Question:
'''
<LinearLayout xmlns:android="http://schemas.android.com/apk/res/android"
xmlns:tools="http://schemas.android.com/tools"
android:layout_width="match_parent"
android:layout_height="match_parent"
android:orientation="horizontal"
android:weightSum="6"
tools:context=".MainActivity" >
<Button
android:text="BTN1"
android:layout_width="0dp"
android:layout_height="wrap_content"
android:layout_gravity="fill_vertical"
android:layout_weight="1" />
<Button
android:text="BTN2"
android:layout_width="0dp"
android:layout_height="wrap_content"
android:layout_gravity="fill_vertical"
android:layout_weight="2" />
<Button
android:text="BTN3"
android:layout_width="0dp"
android:layout_height="wrap_content"
android:layout_gravity="fill_vertical"
android:layout_weight="1" />
<Button
android:text="BTN4"
android:layout_width="0dp"
android:layout_height="wrap_content"
android:layout_gravity="fill_vertical"
android:layout_weight="1" />
<Button
android:text="BTN5"
android:layout_width="0dp"
android:layout_height="wrap_content"
android:layout_gravity="fill_vertical"
android:layout_weight="1" />
</LinearLayout>
'''
Using 'android:layout_height="match_parent"' just stretches the buttons to the whole screen height. I want button 2 to be twice as wide as the other buttons.
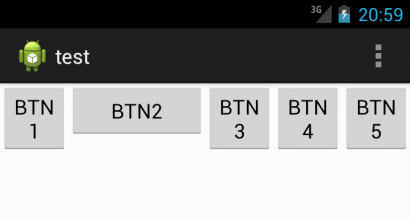
Answer: '''
<LinearLayout xmlns:android="http://schemas.android.com/apk/res/android"
xmlns:tools="http://schemas.android.com/tools"
android:layout_width="match_parent"
android:layout_height="wrap_content"
android:orientation="horizontal"
android:weightSum="6"
tools:context=".MainActivity" >
<Button
android:layout_width="0dp"
android:layout_height="wrap_content"
android:layout_gravity="fill_vertical"
android:layout_weight="1"
android:text="BTN1" />
<Button
android:layout_width="0dp"
android:layout_height="match_parent"
android:layout_gravity="fill_vertical"
android:layout_weight="2"
android:text="BTN2" />
<Button
android:layout_width="0dp"
android:layout_height="wrap_content"
android:layout_gravity="fill_vertical"
android:layout_weight="1"
android:text="BTN3" />
<Button
android:layout_width="0dp"
android:layout_height="wrap_content"
android:layout_gravity="fill_vertical"
android:layout_weight="1"
android:text="BTN4" />
<Button
android:layout_width="0dp"
android:layout_height="wrap_content"
android:layout_gravity="fill_vertical"
android:layout_weight="1"
android:text="BTN5" />
</LinearLayout>
'''
Make the parent layout height 'wrap_content' and the 2nd button's height 'match_parent'